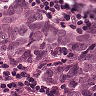
Metastatic tissue present: yes